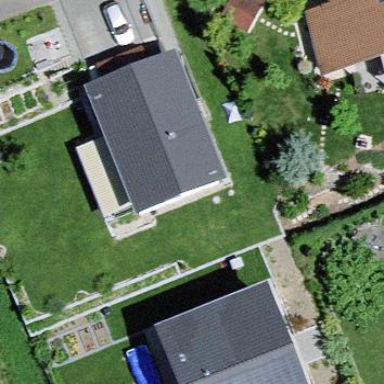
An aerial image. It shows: Residential building.